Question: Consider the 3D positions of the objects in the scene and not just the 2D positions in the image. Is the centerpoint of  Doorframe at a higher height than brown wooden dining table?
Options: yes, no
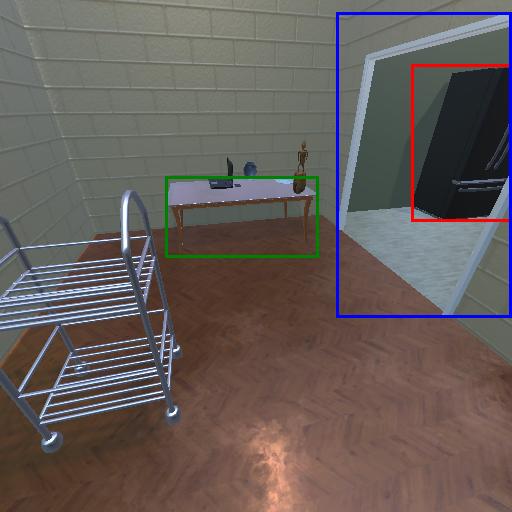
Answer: yes